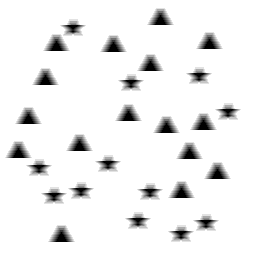
Squares: 0
Triangles: 16
Stars: 12
Total shapes: 28